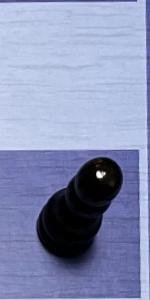
Label: Pawn_Black